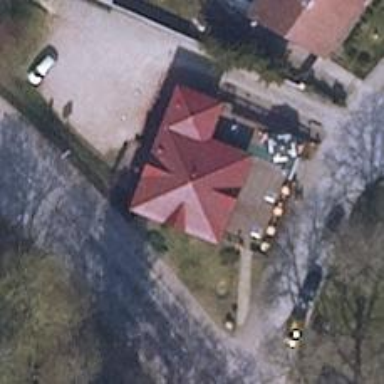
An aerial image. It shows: Restaurant.